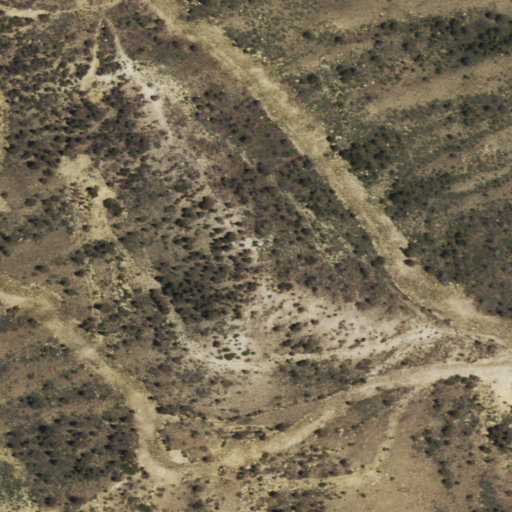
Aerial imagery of mountain in Wyoming named Sheep Mountain containing shrub, open development, and grassland